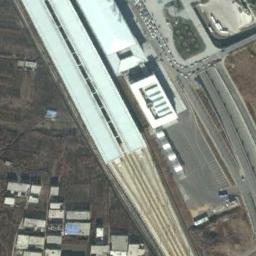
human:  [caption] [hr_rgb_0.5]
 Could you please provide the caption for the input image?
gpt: Lots of buildings are beside the railway station .

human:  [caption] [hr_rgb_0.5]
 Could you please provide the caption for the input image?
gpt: The railway station is on the bare land next to some buildings .

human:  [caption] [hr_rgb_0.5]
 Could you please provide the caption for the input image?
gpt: The railway station has some railways and buildings and some houses and fields are next to the railway station .

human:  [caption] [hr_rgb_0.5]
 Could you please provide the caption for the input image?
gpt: There is a fully equipped railway station in the suburbs .

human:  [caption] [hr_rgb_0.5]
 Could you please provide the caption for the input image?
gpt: There are some buildings and brown bare land beside the white railway station .